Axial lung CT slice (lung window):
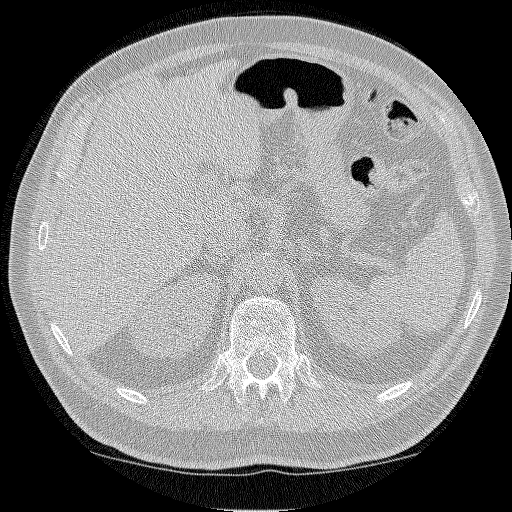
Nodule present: no